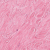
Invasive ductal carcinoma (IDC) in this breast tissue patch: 0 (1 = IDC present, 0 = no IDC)